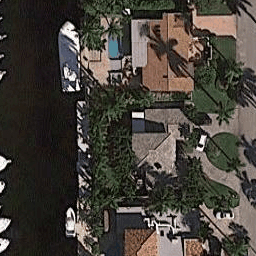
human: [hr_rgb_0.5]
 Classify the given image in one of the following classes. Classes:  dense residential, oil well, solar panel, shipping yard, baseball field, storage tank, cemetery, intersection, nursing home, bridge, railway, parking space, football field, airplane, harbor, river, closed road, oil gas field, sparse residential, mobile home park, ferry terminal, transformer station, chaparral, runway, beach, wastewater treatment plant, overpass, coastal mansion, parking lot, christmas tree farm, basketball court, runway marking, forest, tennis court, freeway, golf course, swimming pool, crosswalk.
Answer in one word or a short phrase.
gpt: coastal mansion